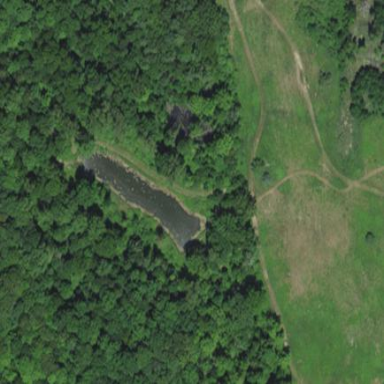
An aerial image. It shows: Serene pond surrounded by nature.